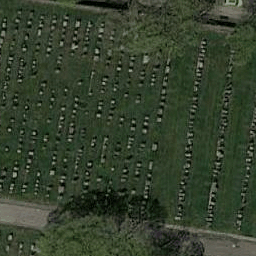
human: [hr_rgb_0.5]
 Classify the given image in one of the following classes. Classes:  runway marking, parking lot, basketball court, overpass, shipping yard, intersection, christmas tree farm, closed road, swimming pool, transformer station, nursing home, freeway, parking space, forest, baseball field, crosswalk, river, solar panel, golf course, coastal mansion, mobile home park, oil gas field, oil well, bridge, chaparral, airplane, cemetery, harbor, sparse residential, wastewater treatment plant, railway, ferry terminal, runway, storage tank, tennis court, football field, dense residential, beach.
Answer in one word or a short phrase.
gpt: cemetery